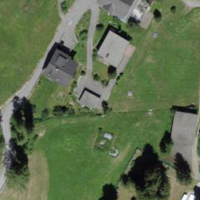
EUNIS habitat code: 26
Species observed at this site:
Apis mellifera